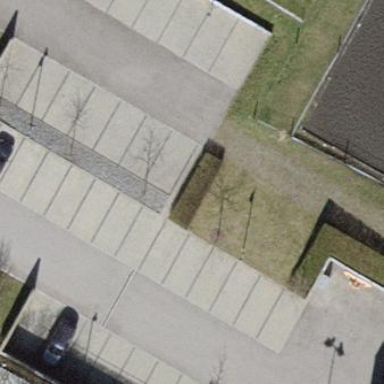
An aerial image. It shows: Paved parking area.